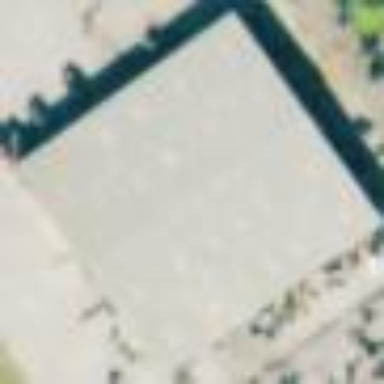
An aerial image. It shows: Building that houses tire shop.